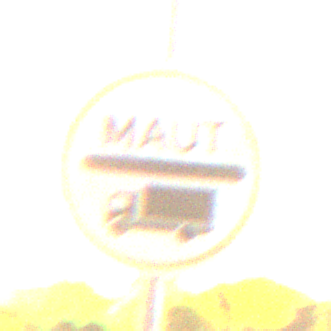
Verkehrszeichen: Mautpflicht
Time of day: Night
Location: Outdoor (Suburban)
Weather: Clear
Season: NotSpecified
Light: Artificial